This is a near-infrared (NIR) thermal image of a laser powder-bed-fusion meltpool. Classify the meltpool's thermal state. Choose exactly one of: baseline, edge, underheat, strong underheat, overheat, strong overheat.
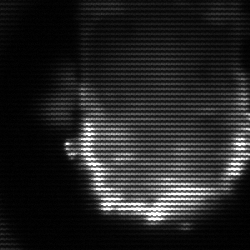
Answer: baseline